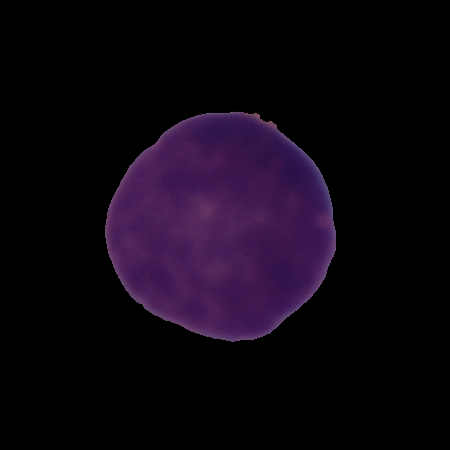
Label: cancer